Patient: sex M, age 78
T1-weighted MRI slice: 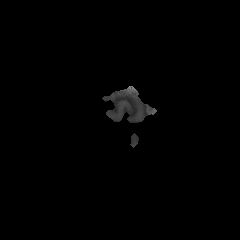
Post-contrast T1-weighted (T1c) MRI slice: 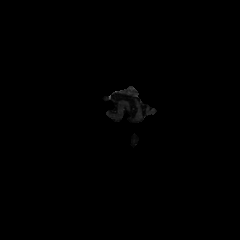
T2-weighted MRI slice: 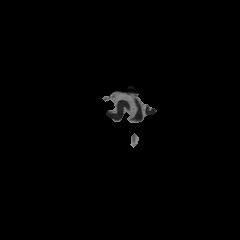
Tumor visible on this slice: no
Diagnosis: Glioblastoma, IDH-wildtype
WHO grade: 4